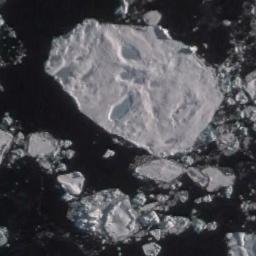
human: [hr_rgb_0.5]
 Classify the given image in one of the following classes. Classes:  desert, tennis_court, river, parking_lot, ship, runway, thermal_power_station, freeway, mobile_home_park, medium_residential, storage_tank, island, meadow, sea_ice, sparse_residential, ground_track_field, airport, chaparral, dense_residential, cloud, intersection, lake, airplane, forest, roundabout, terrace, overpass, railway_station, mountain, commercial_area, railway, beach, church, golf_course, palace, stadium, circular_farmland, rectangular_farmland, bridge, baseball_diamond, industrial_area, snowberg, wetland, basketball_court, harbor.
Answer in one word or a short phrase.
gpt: sea_ice